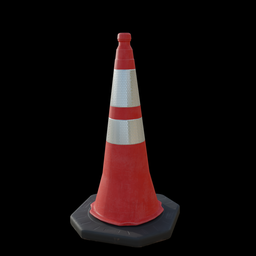
Label: tools